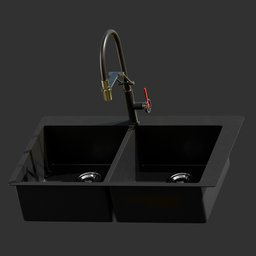
Label: appliances